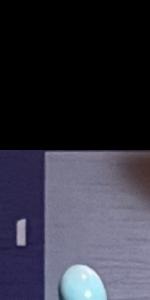
Label: Empty